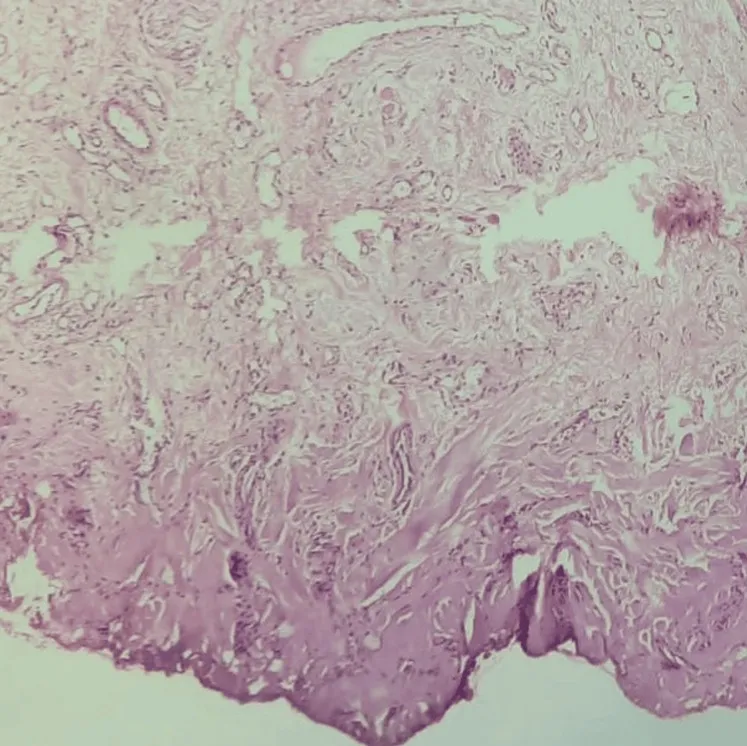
Histological image showing mucus collection patterns of mucus lesions with scarce amounts of connective tissue fibrosis.
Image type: pathology (h&e)